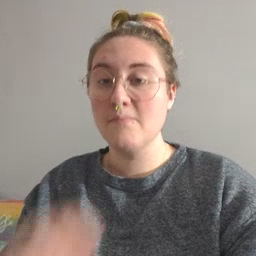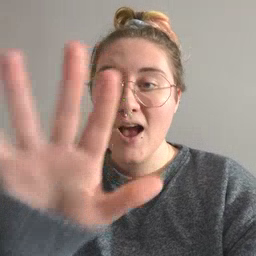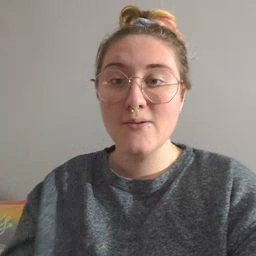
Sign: blow